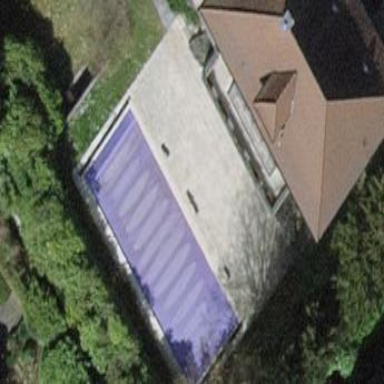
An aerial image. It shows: Swimming pool located in leisure land.